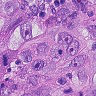
Metastatic tissue present: yes